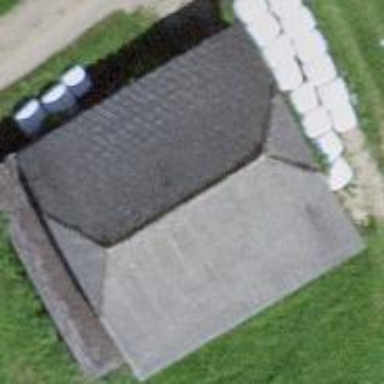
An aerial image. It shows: Barn.